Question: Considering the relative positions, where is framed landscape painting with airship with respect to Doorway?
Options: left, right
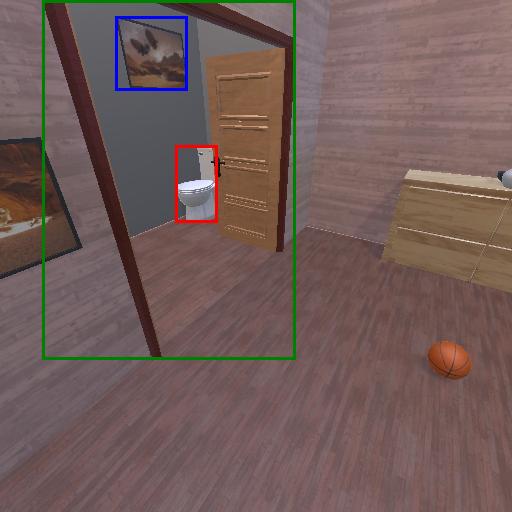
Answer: left